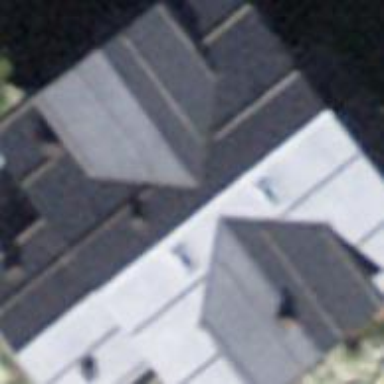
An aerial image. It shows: Residential building.